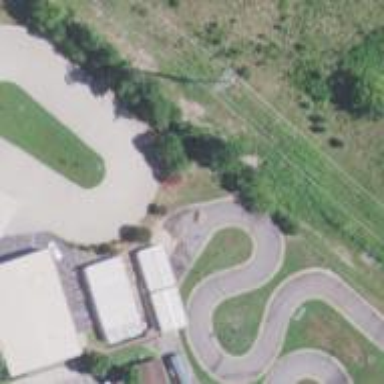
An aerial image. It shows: Raceway for motor sports.